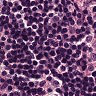
Metastatic tissue present: no